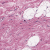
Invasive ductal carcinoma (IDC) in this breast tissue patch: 0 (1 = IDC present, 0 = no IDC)